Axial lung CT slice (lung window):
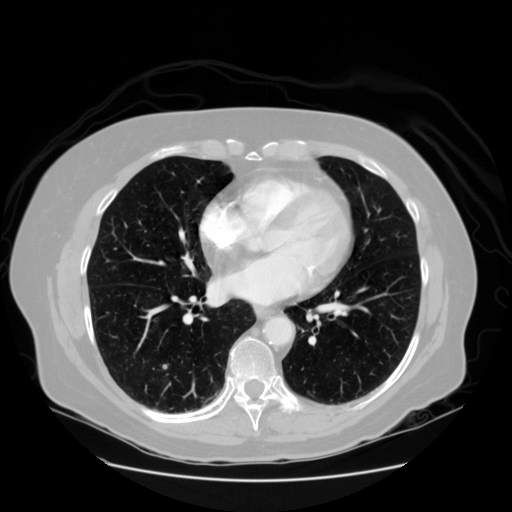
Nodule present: yes
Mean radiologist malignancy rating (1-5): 2.667